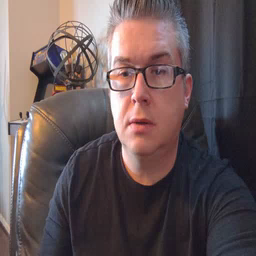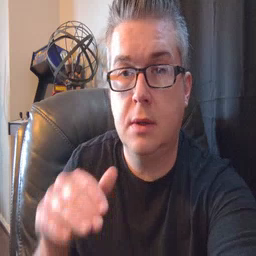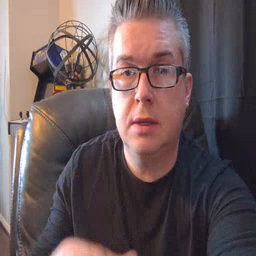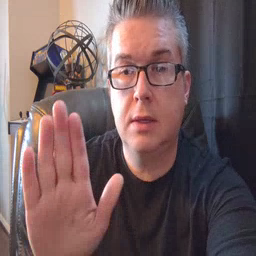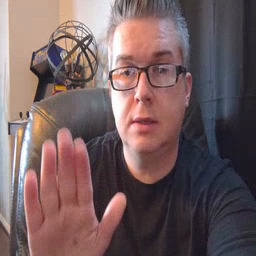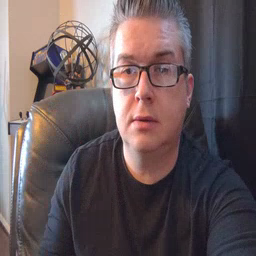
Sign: into